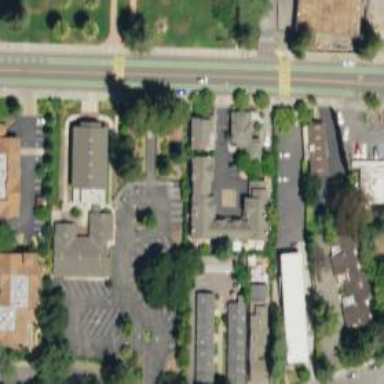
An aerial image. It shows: Asphalt parking space.